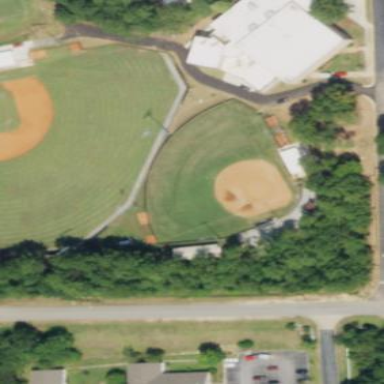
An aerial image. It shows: Softball pitch for leisure land activities.